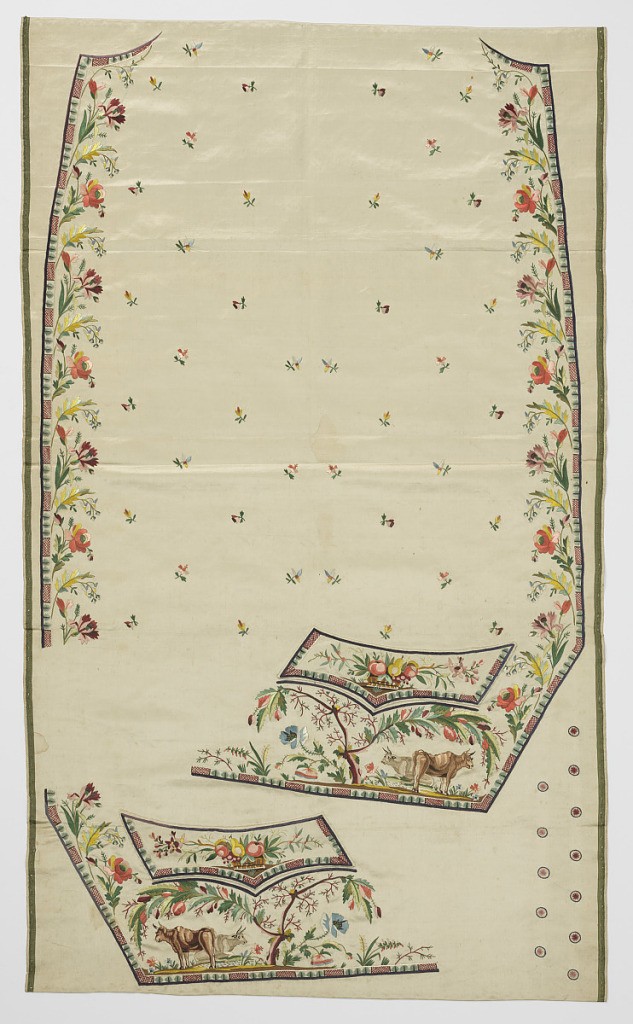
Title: Waistcoat, uncut
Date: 1760–70
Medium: silk Technique: embroidery using satin, stem, running and knot stitches on 7&1 satin weave foundation Label: silk satin embroidered with silk in satin, stem, running and knot stitches
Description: Panel of uncut embroidered waistcoat fronts with shaped pocket flaps and button covers, embroidered in twenty colors of silk floss on ivory silk satin ground. Overall small floral sprig, floral borders down center front, basked of fruits on pocket flaps, and at the lower edges a design of a cow and oxen under a tree.